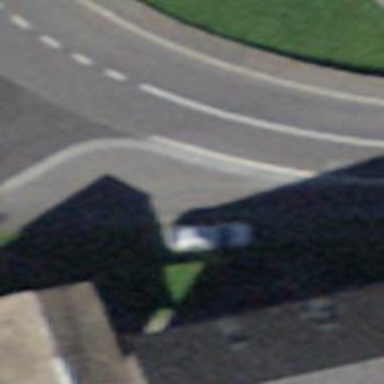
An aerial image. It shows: Road with "give way" sign.